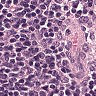
Metastatic tissue present: no